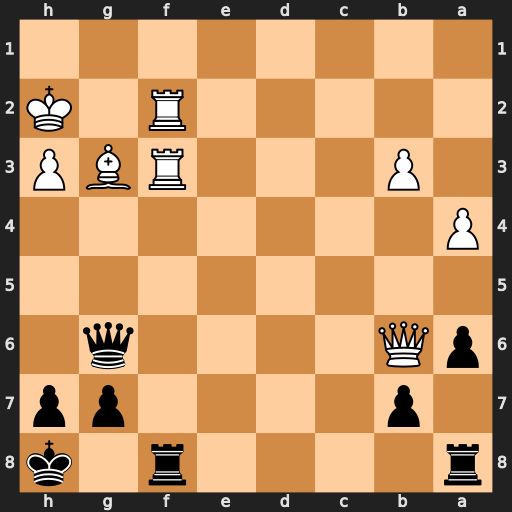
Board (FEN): r4r1k/1p4pp/pQ4q1/8/P7/1P3RBP/5R1K/8
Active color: b
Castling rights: -
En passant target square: -
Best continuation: Rxf3 Qxg6 Rxf2+ Bxf2 hxg6